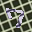
Label: 7